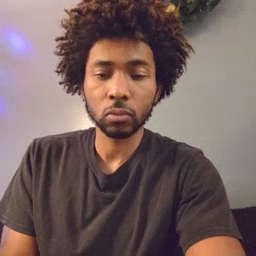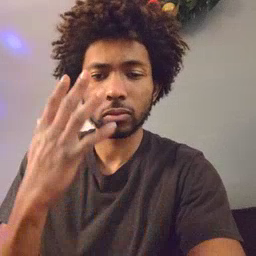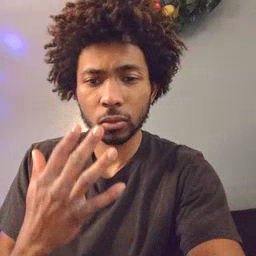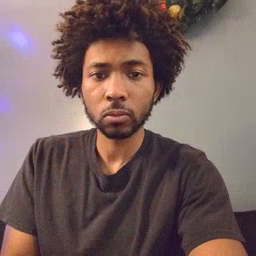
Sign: sad